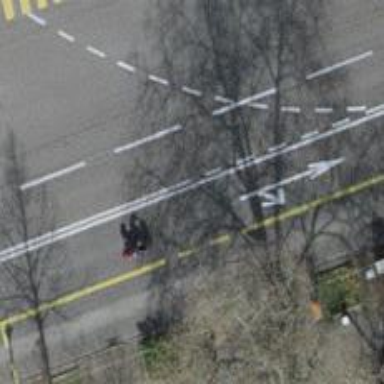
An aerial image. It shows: Secondary road with trolley wire.